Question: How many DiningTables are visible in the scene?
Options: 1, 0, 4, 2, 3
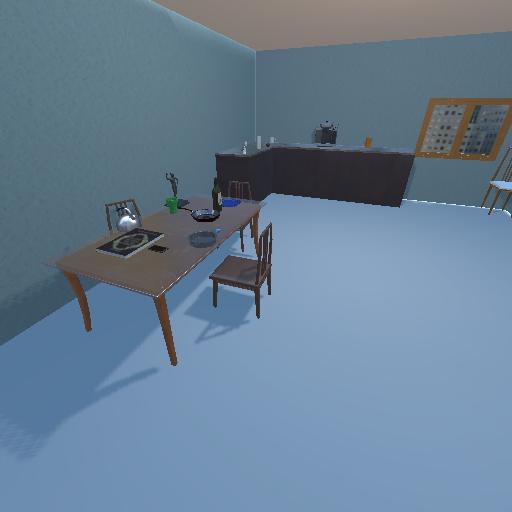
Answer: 1